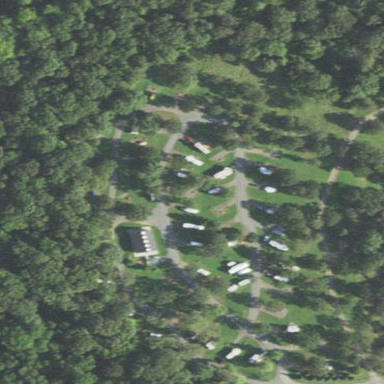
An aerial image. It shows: Campsite with tents and caravans. It also features sanitary dump station.